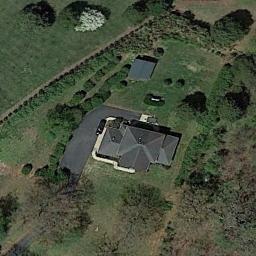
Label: sparse_residential